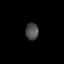
Tissue: skin
Cell type: Epithelial cells
Senescence score: 0.263
Nuclear area (px): 212
Mean DAPI intensity: 76.858